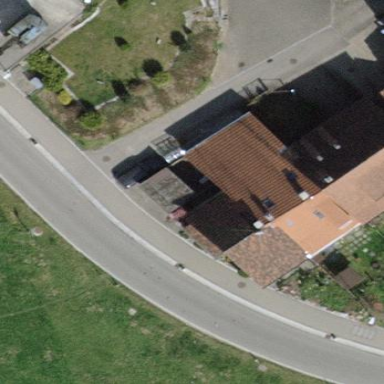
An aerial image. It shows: Terrace building.